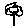
Label: flower